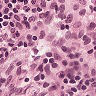
Metastatic tissue present: no